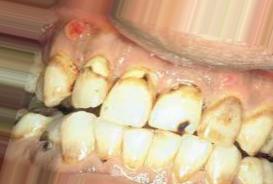
Condition: Tooth Discoloration